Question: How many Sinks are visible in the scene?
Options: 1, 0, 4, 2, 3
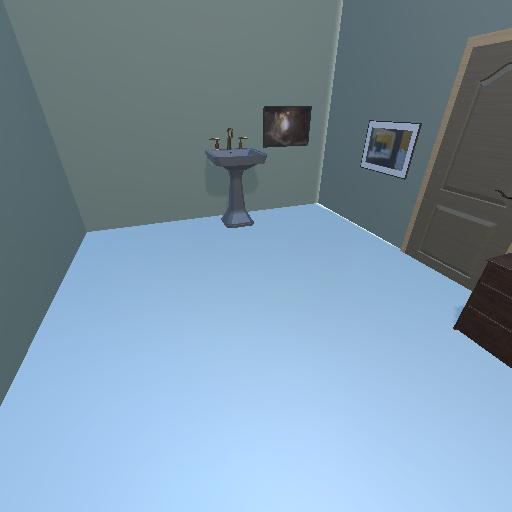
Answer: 1